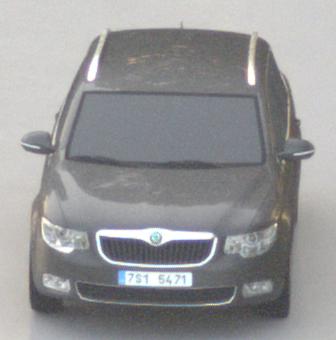
Make: Skoda
Model: Superb Combi 1.4 TSI
Detailed model: Superb (II) Combi
Model produced from: 2010/01
Model produced until: 2011/10
Doors: 5
Color: gray
Road condition: wet road
Daytime: sunrise or sunset
Contrast: low contrast